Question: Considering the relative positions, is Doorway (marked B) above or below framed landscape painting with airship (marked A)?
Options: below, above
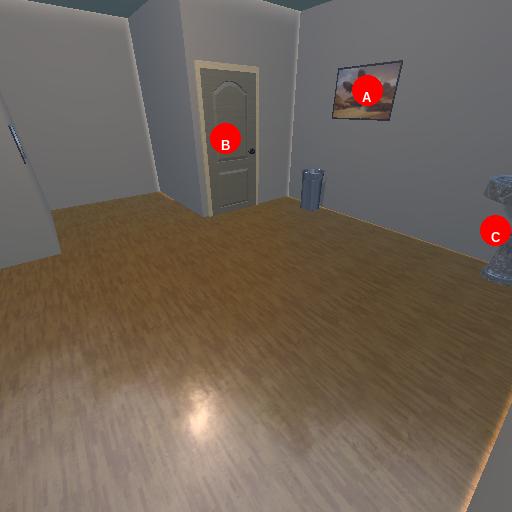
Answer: below